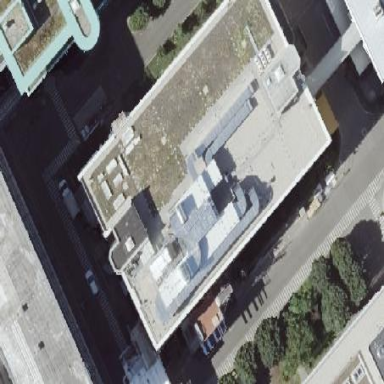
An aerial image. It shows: Flat-roofed commercial building with white exterior.